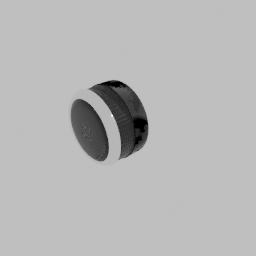
Label: electronics